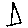
Label: triangle